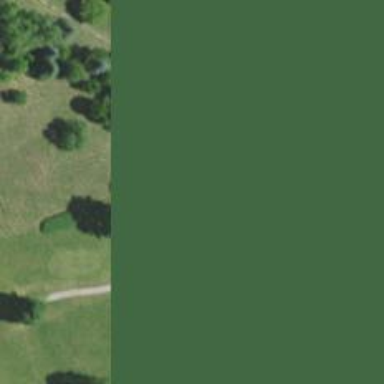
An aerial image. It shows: Path for both roads and golfers.